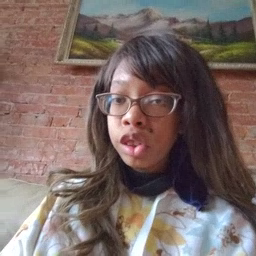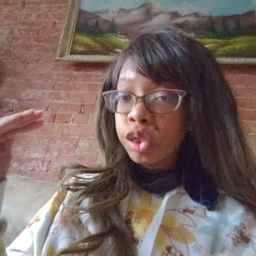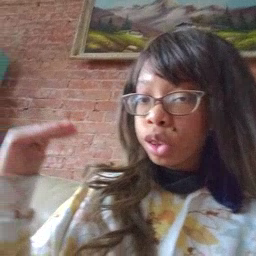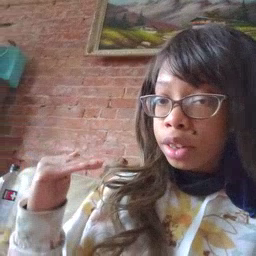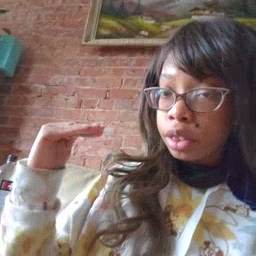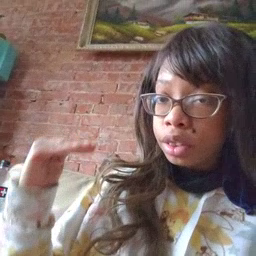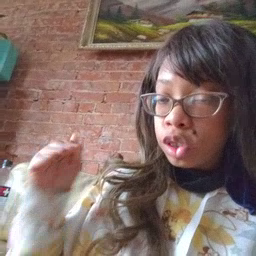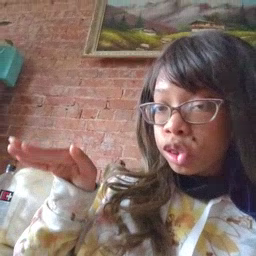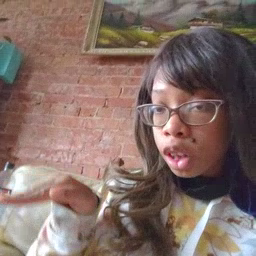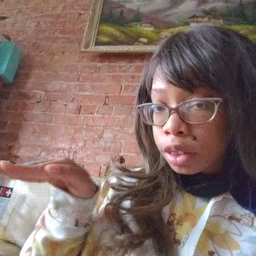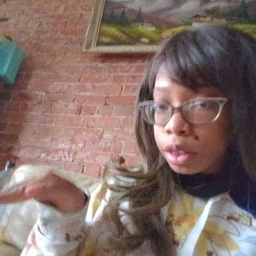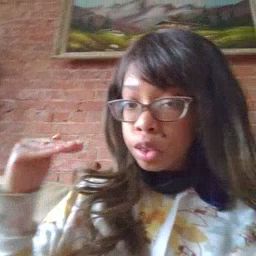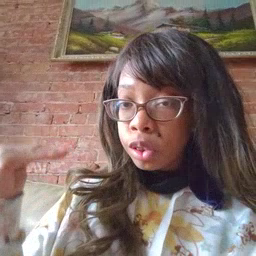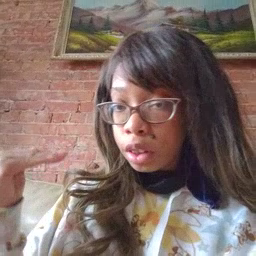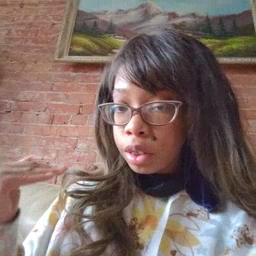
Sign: child